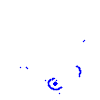
Particle: pion